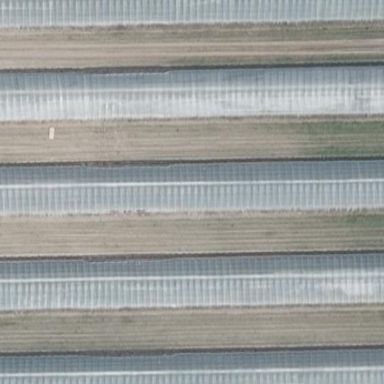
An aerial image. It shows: Greenhouse.